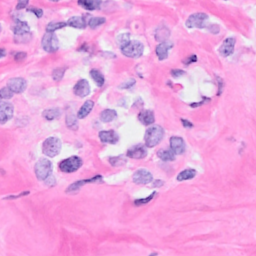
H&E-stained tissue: Breast